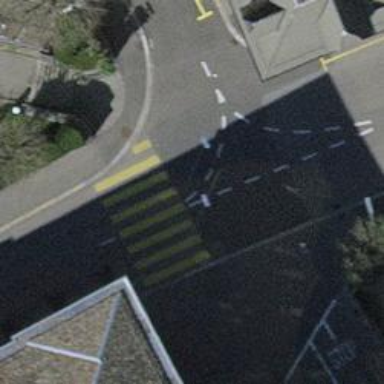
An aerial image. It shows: Kerb serving as barrier.